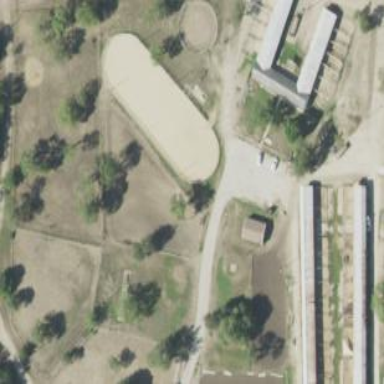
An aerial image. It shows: Equestrian pitch used for leisure and sports activities.